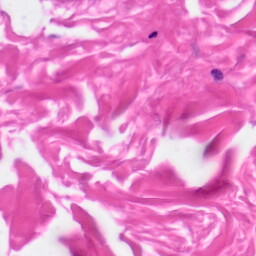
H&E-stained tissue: Skin